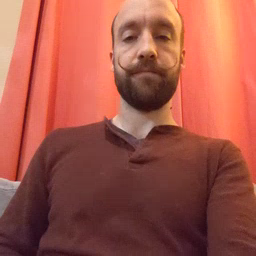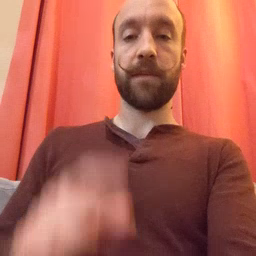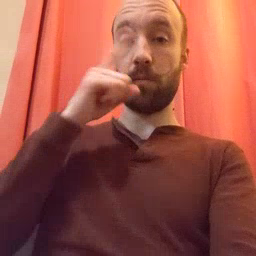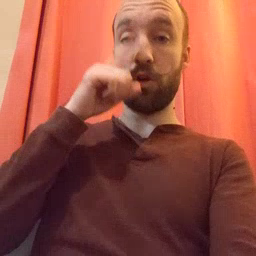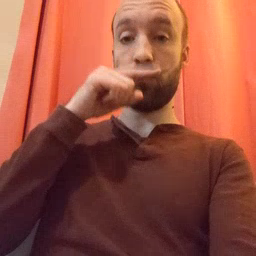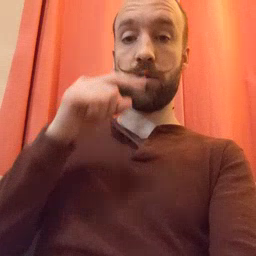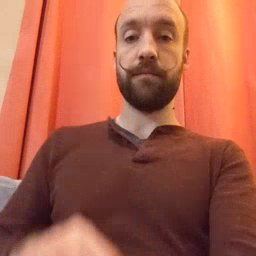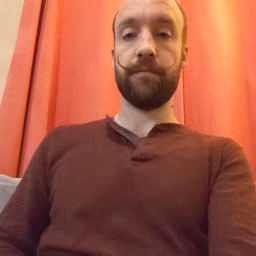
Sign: mouse